Question: I've made a layout that worked fine with a vertical scroll view, but I need to make another one with a horizontal scroll view.
I just changed 'ScrollView' to 'HorizontalScrollView':
'''
<?xml version="1.0" encoding="utf-8"?>
<LinearLayout xmlns:android="http://schemas.android.com/apk/res/android"
android:layout_width="match_parent"
android:layout_height="match_parent"
android:orientation="vertical" >
<HorizontalScrollView
android:layout_weight="1"
android:scrollbars="none"
android:layout_width="fill_parent"
android:layout_height="wrap_content" >
<LinearLayout
android:layout_width="match_parent"
android:layout_height="match_parent"
android:orientation="vertical" >
<RelativeLayout
android:layout_width="match_parent"
android:layout_height="wrap_content" >
<TextView
android:layout_width="wrap_content"
android:layout_height="wrap_content"
android:layout_centerVertical="true"
android:layout_marginLeft="10dp"
android:text="@string/activity_visibilidade_cronologia_aula_subtitulo"
android:textSize="16dp" />
<ImageButton
android:id="@+id/activity_visibilidade_cronologia_aula_btn_info"
android:layout_width="32dp"
android:layout_height="32dp"
android:layout_alignParentRight="true"
android:layout_marginRight="10dp"
android:background="@null"
android:scaleType="fitXY"
android:src="@drawable/btn_info" />
</RelativeLayout>
<LinearLayout
android:id="@+id/activity_visibilidade_cronologia_aula_linear_conteudo"
android:layout_width="match_parent"
android:layout_height="wrap_content"
android:orientation="vertical" >
</LinearLayout>
<Button
android:id="@+id/activity_visibilidade_cronologia_aula_btn_confimar"
android:layout_width="165dp"
android:layout_height="35dp"
android:layout_centerVertical="true"
android:layout_gravity="right"
android:layout_marginBottom="10dp"
android:layout_marginRight="10dp"
android:layout_marginTop="10dp"
android:background="@drawable/botao_add_confirmar"
android:text="@string/dialogo_alterar_classe_confirmar"
android:textColor="@color/branco" />
</LinearLayout>
</HorizontalScrollView>
</LinearLayout>
'''
And its result is:

Why doesn't 'HorizontalScrollView' fills the parent, is there something wrong?
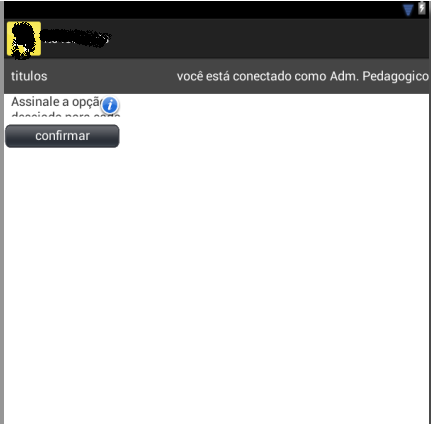
Answer: I solved merging all your advices and also using 'android:fillViewport="true"' my final code is:
'''
<?xml version="1.0" encoding="utf-8"?>
<LinearLayout xmlns:android="http://schemas.android.com/apk/res/android"
android:layout_width="match_parent"
android:layout_height="match_parent"
android:orientation="vertical" >
<include layout="@layout/layout_titulo_views" />
<LinearLayout
android:layout_width="match_parent"
android:layout_height="match_parent"
android:orientation="vertical" >
<RelativeLayout
android:layout_width="match_parent"
android:layout_height="wrap_content" >
<TextView
android:layout_width="wrap_content"
android:layout_height="wrap_content"
android:layout_centerVertical="true"
android:layout_marginLeft="10dp"
android:text="@string/activity_visibilidade_cronologia_aula_subtitulo"
android:textSize="16dp" />
<ImageButton
android:id="@+id/activity_visibilidade_cronologia_aula_btn_info"
android:layout_width="32dp"
android:layout_height="32dp"
android:layout_alignParentRight="true"
android:layout_marginRight="10dp"
android:background="@null"
android:scaleType="fitXY"
android:src="@drawable/btn_info" />
</RelativeLayout>
<HorizontalScrollView
android:layout_width="match_parent"
android:layout_height="wrap_content"
android:fillViewport="true"
android:scrollbars="horizontal" >
<LinearLayout
android:layout_width="match_parent"
android:layout_height="wrap_content"
android:orientation="horizontal" >
<LinearLayout
android:id="@+id/activity_visibilidade_cronologia_aula_linear_conteudo"
android:layout_width="match_parent"
android:layout_height="wrap_content"
android:orientation="vertical" >
</LinearLayout>
</LinearLayout>
</HorizontalScrollView>
<Button
android:id="@+id/activity_visibilidade_cronologia_aula_btn_confimar"
android:layout_width="165dp"
android:layout_height="35dp"
android:layout_centerVertical="true"
android:layout_gravity="right"
android:layout_marginBottom="10dp"
android:layout_marginRight="10dp"
android:layout_marginTop="10dp"
android:background="@drawable/botao_add_confirmar"
android:text="@string/dialogo_alterar_classe_confirmar"
android:textColor="@color/branco" />
</LinearLayout>
</LinearLayout>
'''
Thank you all